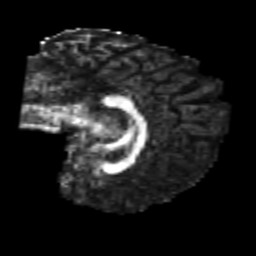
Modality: FA
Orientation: sagittal
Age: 22
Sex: female
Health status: healthy
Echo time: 0.074 s